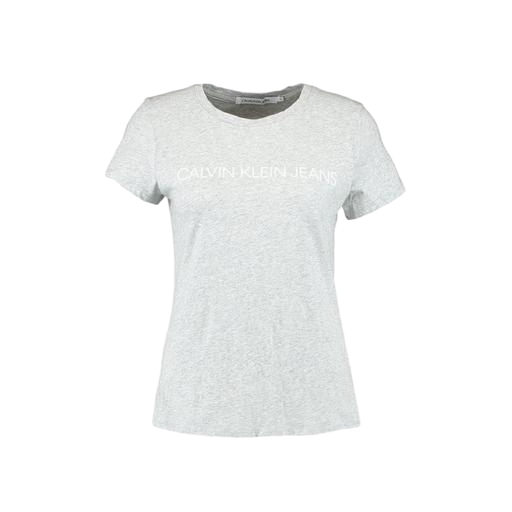
slim crew tee, graphic tee, gray logo-print t-shirt, white background